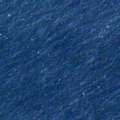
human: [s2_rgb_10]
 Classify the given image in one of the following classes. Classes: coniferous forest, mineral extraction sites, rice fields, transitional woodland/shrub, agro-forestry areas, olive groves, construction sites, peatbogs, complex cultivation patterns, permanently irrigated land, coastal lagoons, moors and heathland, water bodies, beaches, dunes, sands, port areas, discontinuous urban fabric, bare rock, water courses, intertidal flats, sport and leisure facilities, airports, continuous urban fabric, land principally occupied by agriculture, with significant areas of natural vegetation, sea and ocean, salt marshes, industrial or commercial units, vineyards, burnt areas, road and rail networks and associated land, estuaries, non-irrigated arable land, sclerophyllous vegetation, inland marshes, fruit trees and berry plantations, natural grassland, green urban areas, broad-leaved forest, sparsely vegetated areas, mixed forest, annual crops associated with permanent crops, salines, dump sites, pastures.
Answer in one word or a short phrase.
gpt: sea and ocean